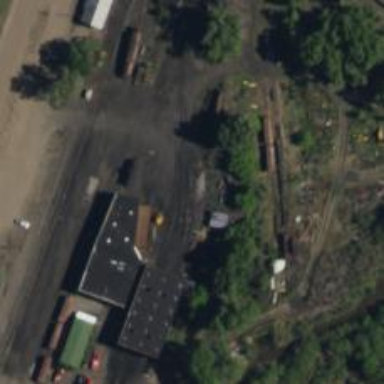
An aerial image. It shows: Narrow gauge railway in service yard.